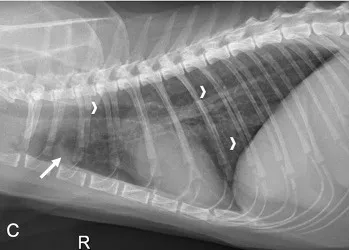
Four right lateral thoracic radiographs obtained from a cat with a compressive Coccidioides spp. Spinal granuloma from initial presentation and three time points after decompressive neurosurgery and fluconazole therapy. Three months later (day 140), there were even fewer pulmonary nodules (white chevrons), and ,the sternal lymphadenomegaly remained relatively static (solid white arrow).
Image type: radiology (x_ray)